Question: I'm having some problems consistently connecting to my database via a connection string from Visual Studio 2010, and in SSMS. The connection string worked reliably for weeks... when I worked with the database in SSMS, the connection string stopped working. "Login failed" error. In my efforts to apply the solutions given to other people with extensive searching, I was able to connect, once, by detaching the database in SSMS. I restarted SSMS and the database appeared in object explorer, but the full path was given as the name. Now I can't work with the database, as you can see below in object explorer:

I'm not sure if it needs to be attached, as I've tried and that generates an error as well. So I'd really appreciate a little guidance on using an SQL Server 2008 R2 Express database from .NET, as well as SSMS. I'm the only user, it's a local instance, and simplicity and reliability would trump any custom security settings. If it's of interest, here's the connection string I've been using:
'''
connectionString = @"Data Source=.\SQLEXPRESS;AttachDbFilename=""C:\Program Files\Microsoft SQL Server\MSSQL10_50.SQLEXPRESS\MSSQL\DATA\Market.mdf"";Integrated Security=True;Connect Timeout=600;User Instance=False";
'''
There is an abundance of forum posts/ solutions as well as articles on this exact issue, but I haven't been able to get anything I've found thus far to work. Punting... can anyone get me on track?
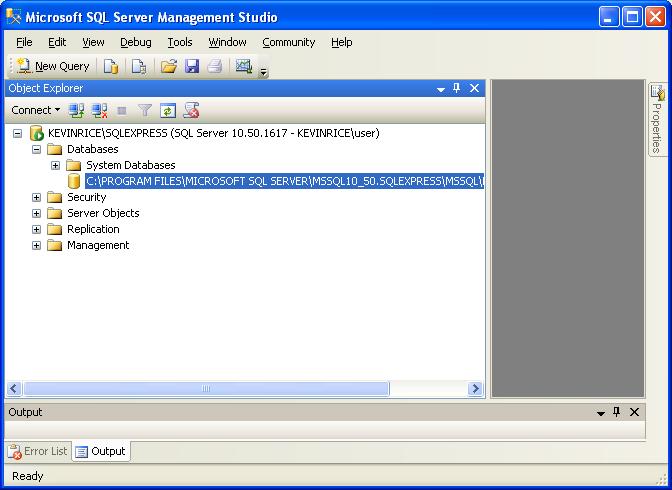
Answer: Detach the database (right-click, detach).
Open a New Query Window.
Attach the database.
'''
CREATE DATABASE Market ON
(FILENAME = 'C:\Program Files\Microsoft SQL Server\MSSQL10_50.SQLEXPRESS\MSSQL\DATA\Market.mdf')
FOR ATTACH;
'''
Now you can connect to the database by name. Your connection string should be:
'''
connectionString = @"Data Source=.\SQLEXPRESS;Initial Catalog=Market;Integrated Security=True;";
'''
You should rarely, if ever, want to use the AttachDbFilename and User Instance features on purpose. These are the for all of the Google hits you came up with.